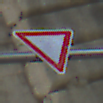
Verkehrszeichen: VorfahrtGewaehren
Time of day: Midday
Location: Outdoor (Urban)
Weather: Clear
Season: NotSpecified
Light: Natural